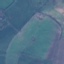
Land use / land cover: Pasture